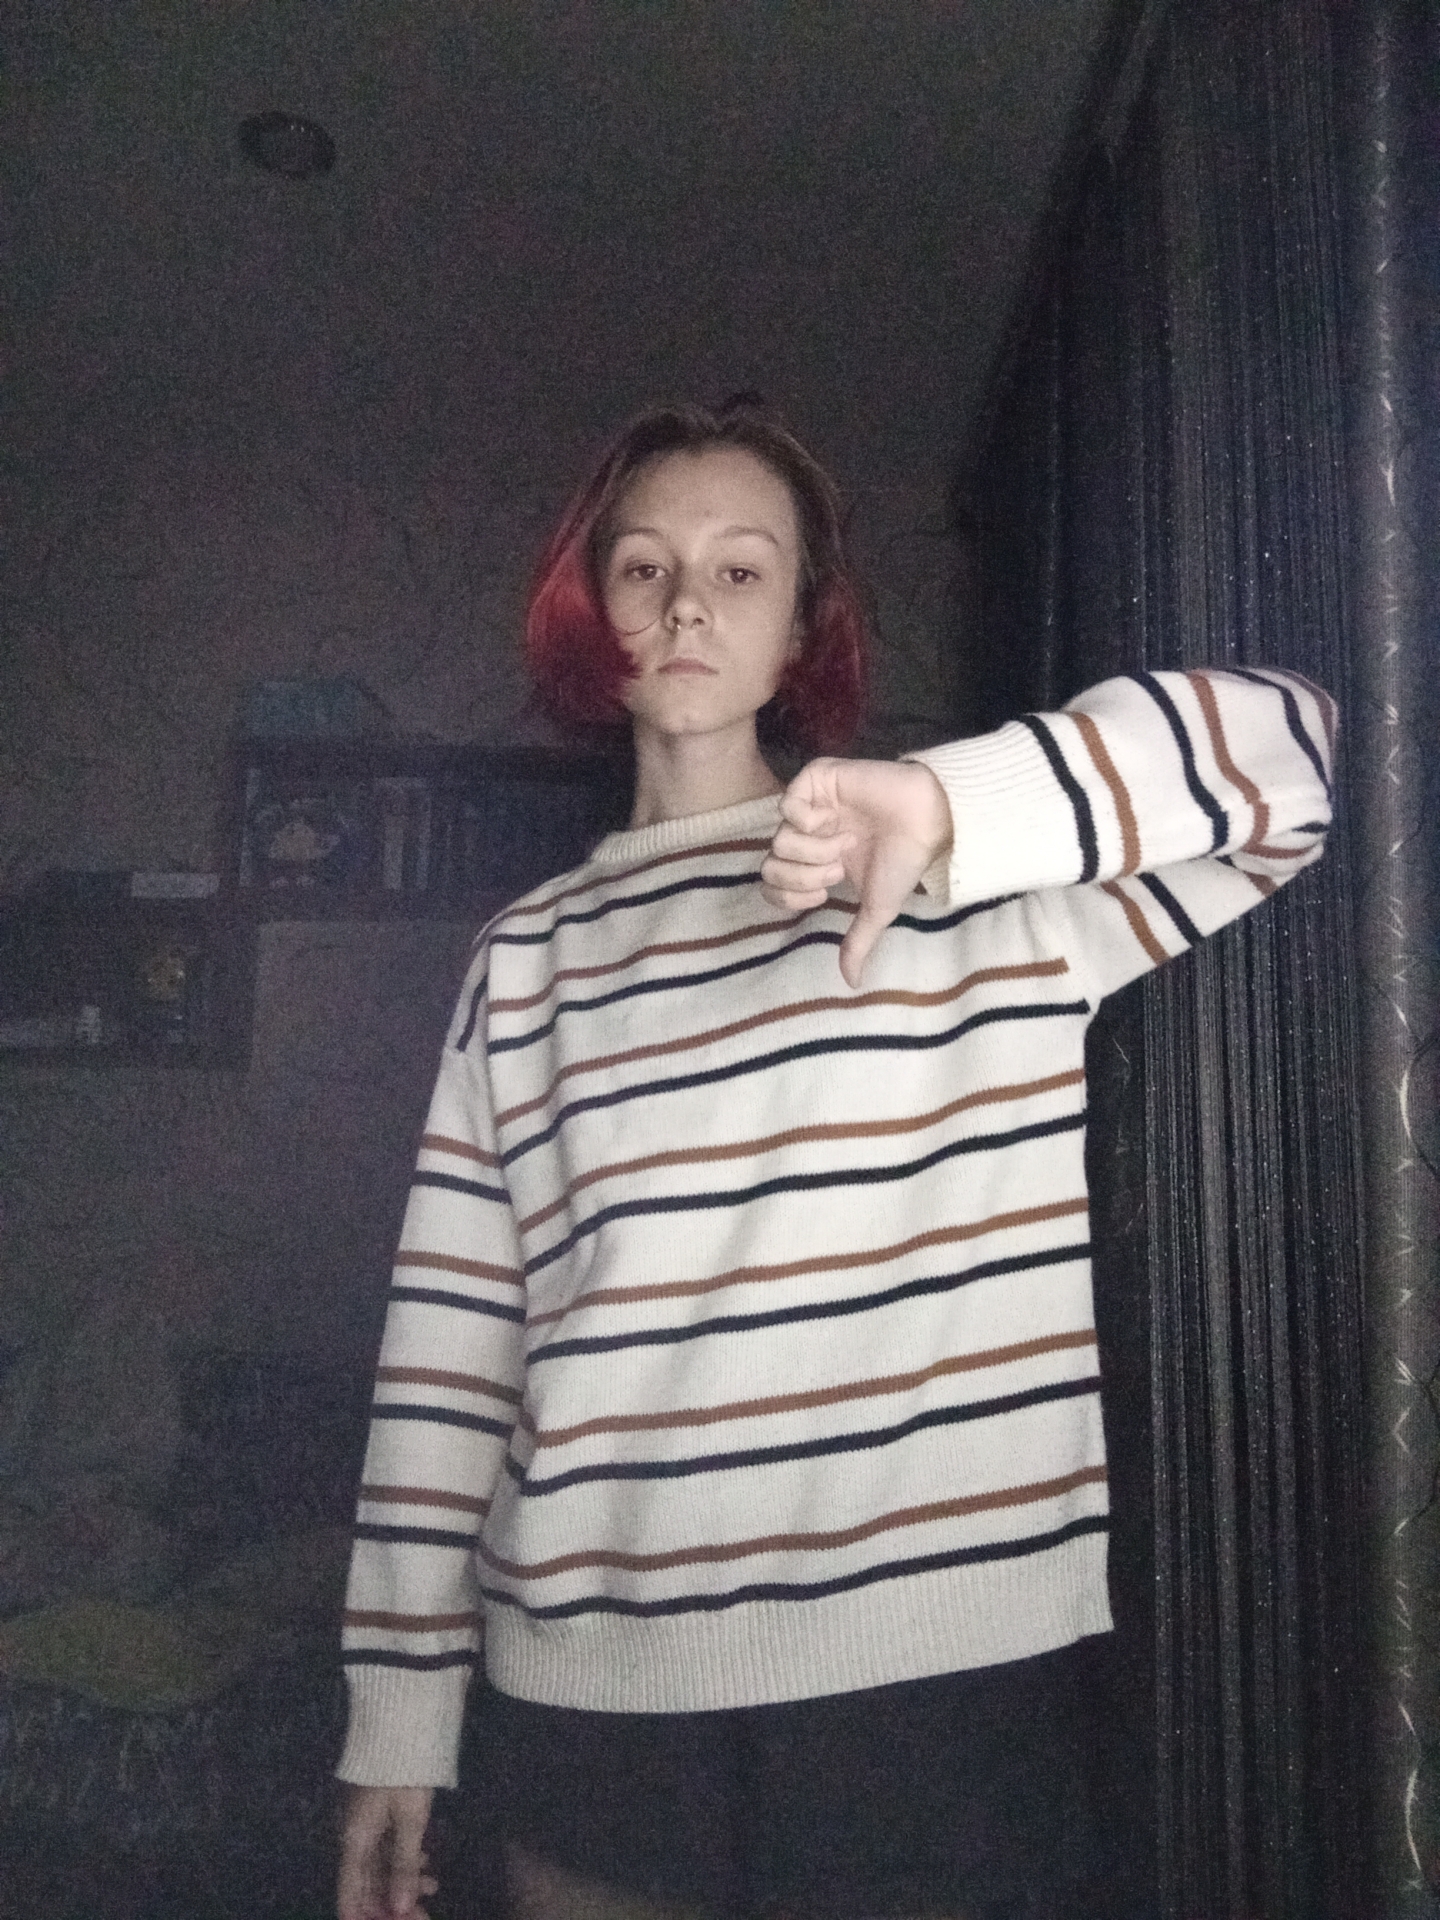
Label: noise